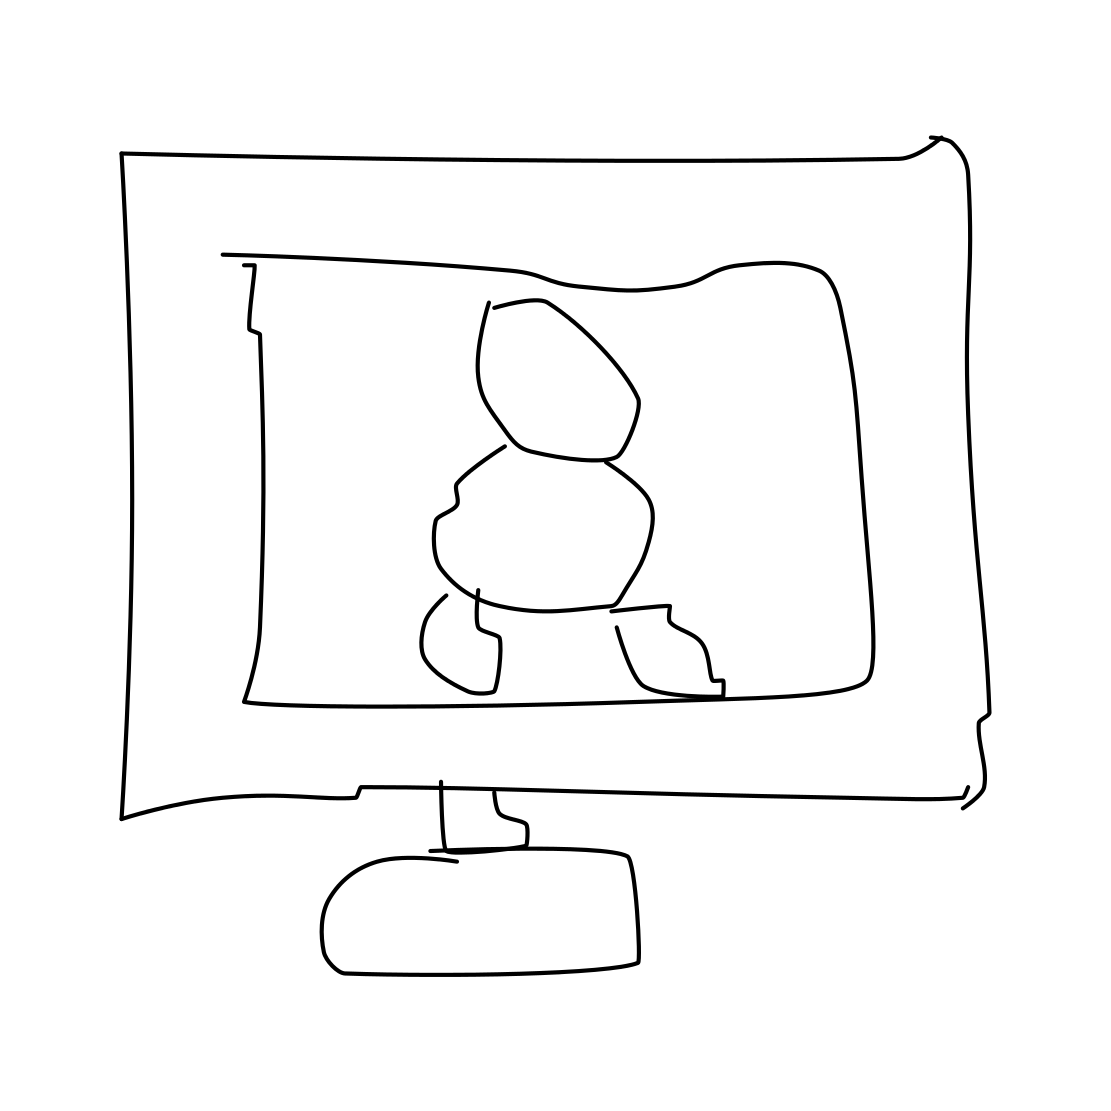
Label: tv